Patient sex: M
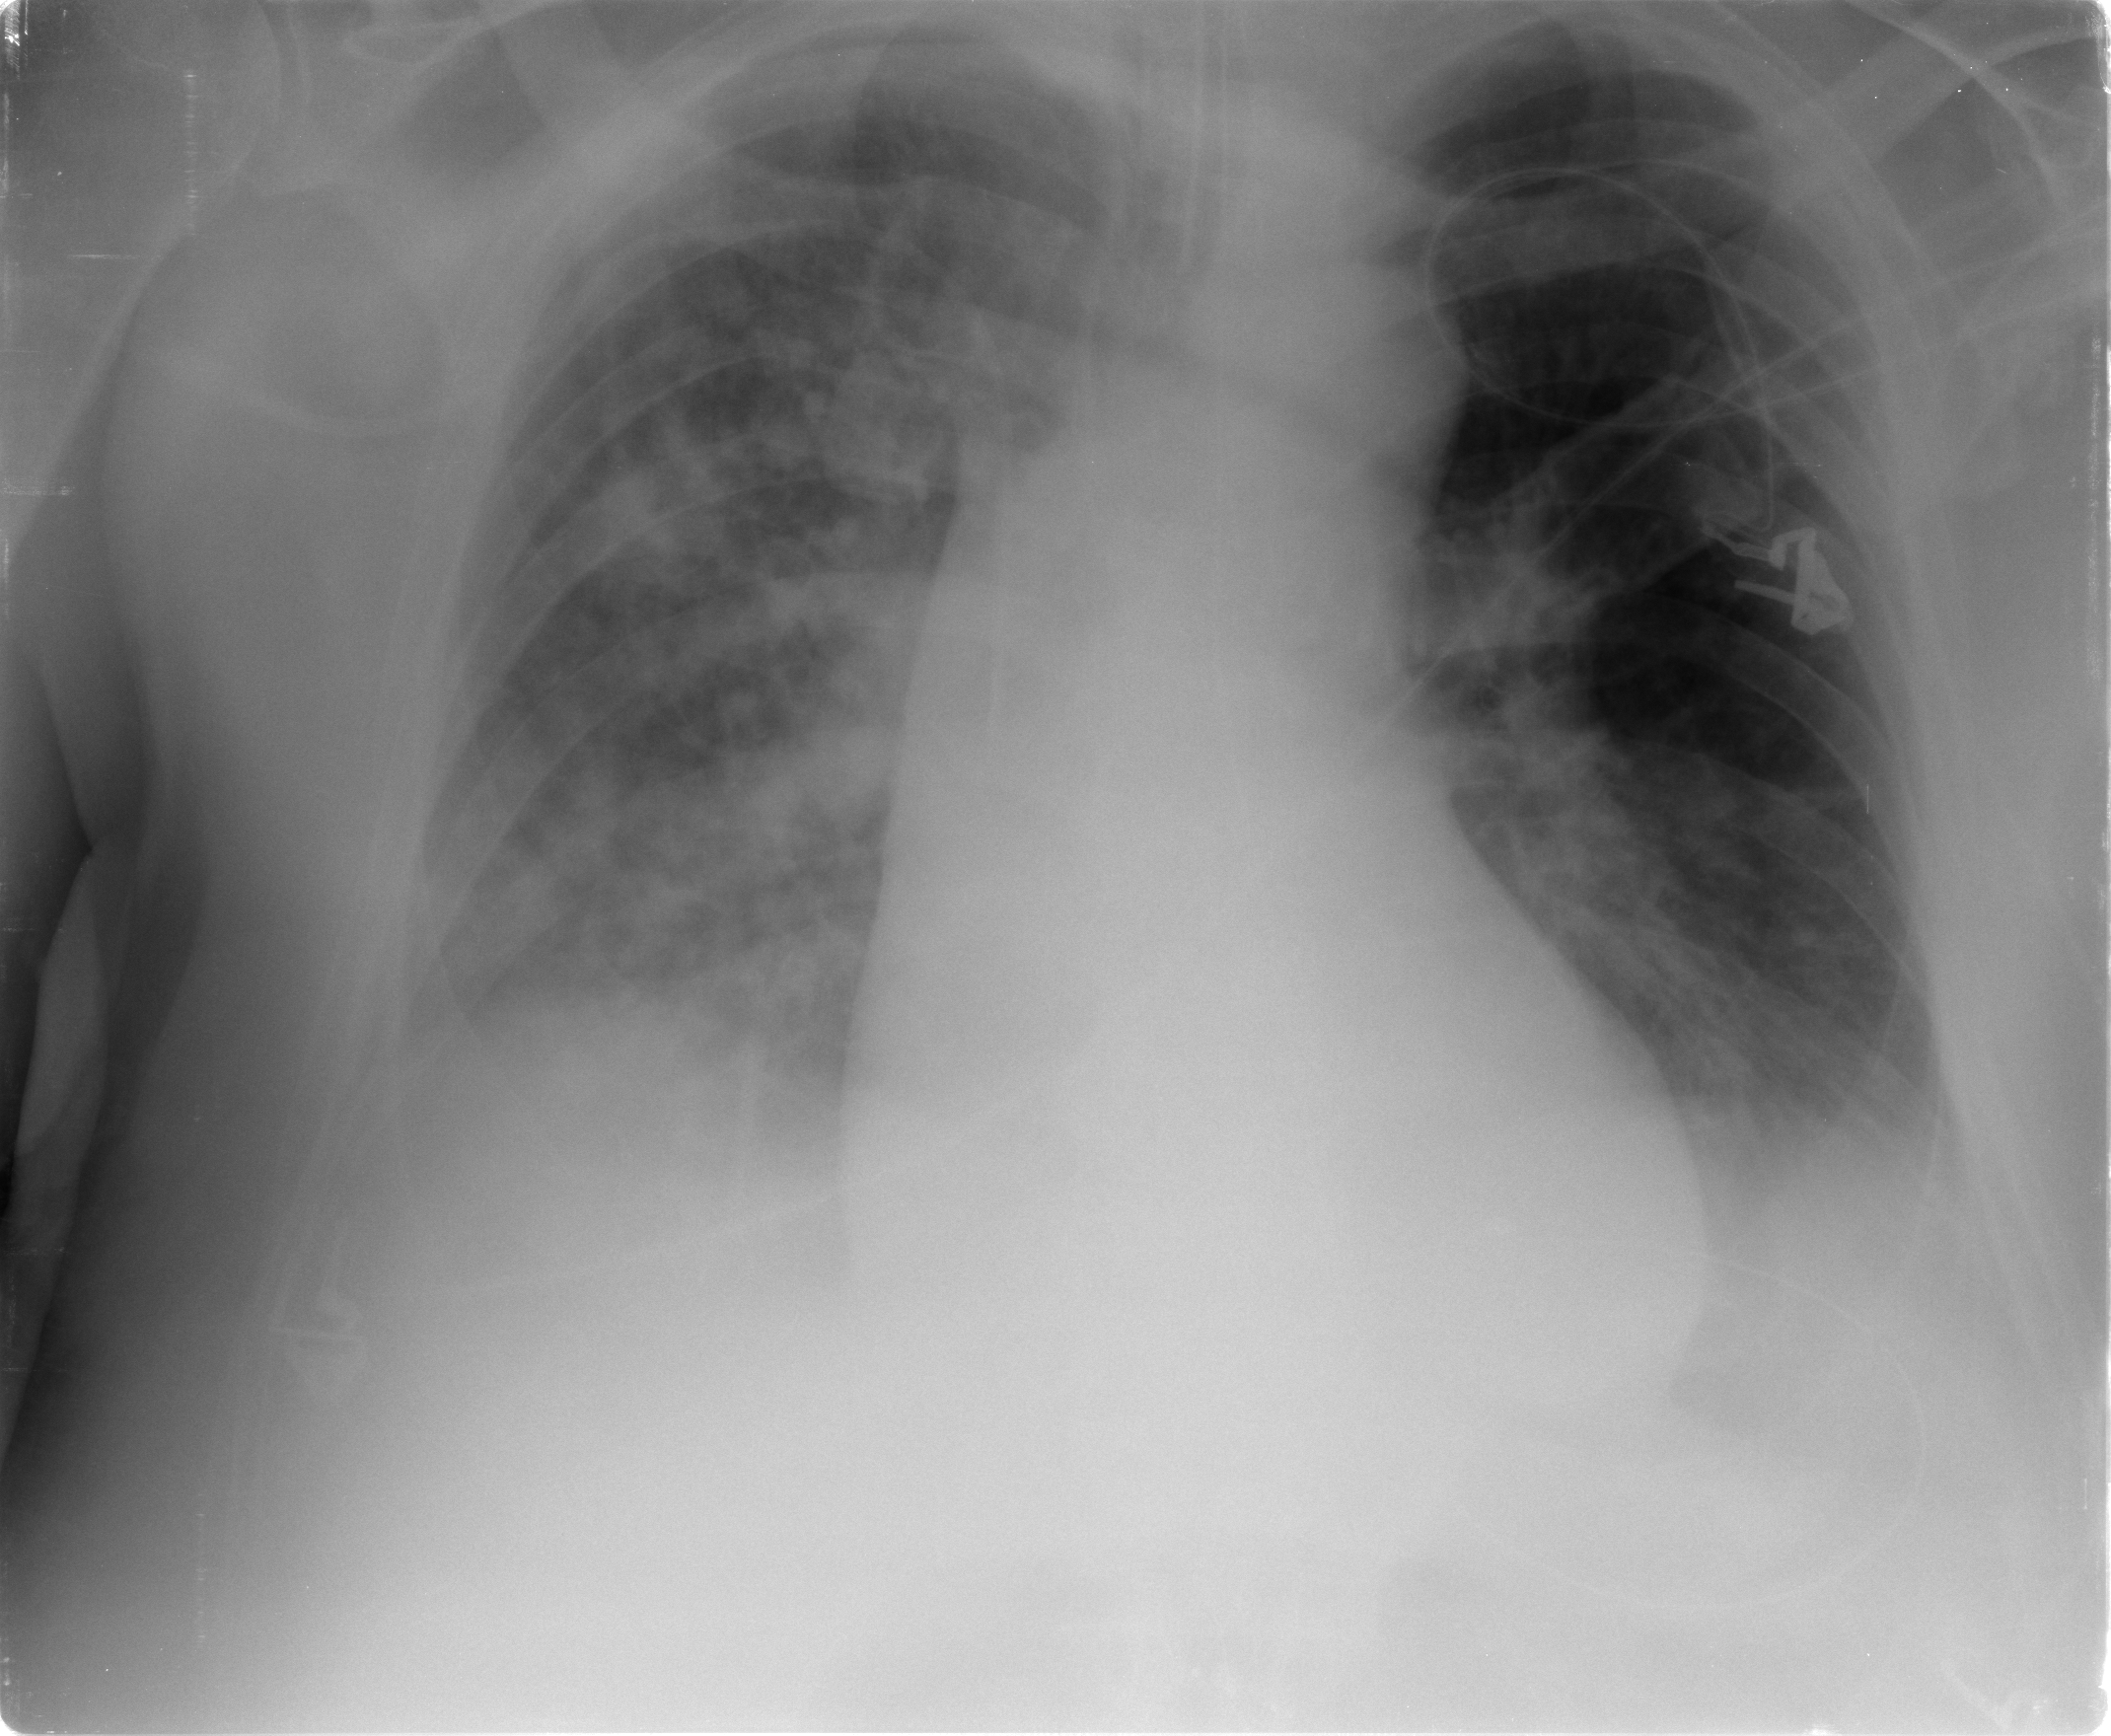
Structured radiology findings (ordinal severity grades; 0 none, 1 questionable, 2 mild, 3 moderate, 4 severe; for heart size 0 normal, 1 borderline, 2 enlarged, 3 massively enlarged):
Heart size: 0
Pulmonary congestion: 0
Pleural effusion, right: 2
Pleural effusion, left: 2
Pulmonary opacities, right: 3
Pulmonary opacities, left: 0
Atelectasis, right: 2
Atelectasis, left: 0